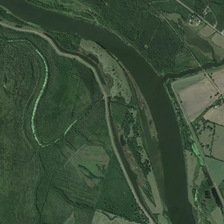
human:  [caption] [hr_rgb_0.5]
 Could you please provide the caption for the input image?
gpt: many green trees and farmlands are in two sides of a curved river .

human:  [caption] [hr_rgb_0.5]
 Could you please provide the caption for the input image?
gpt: many green trees and farmlands are in two sides of a curved river .

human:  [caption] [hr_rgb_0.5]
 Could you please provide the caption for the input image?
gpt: many green trees and farmlands are in two sides of a curved river .

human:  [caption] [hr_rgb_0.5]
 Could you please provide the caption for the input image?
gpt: many green trees and farmlands are in two sides of a curved river .

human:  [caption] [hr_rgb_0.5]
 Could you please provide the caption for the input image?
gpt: many green trees and farmlands are in two sides of a curved river .